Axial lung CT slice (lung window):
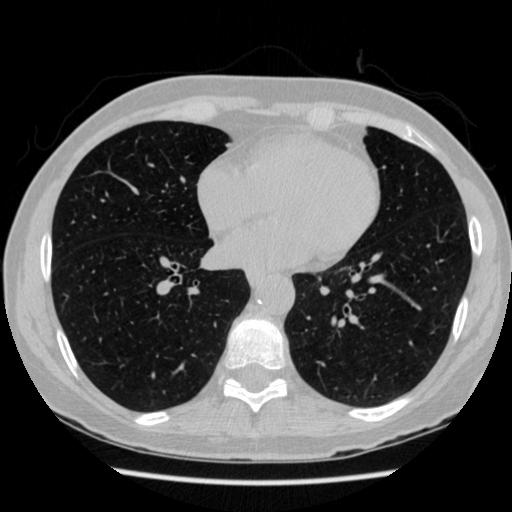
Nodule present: no